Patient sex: M
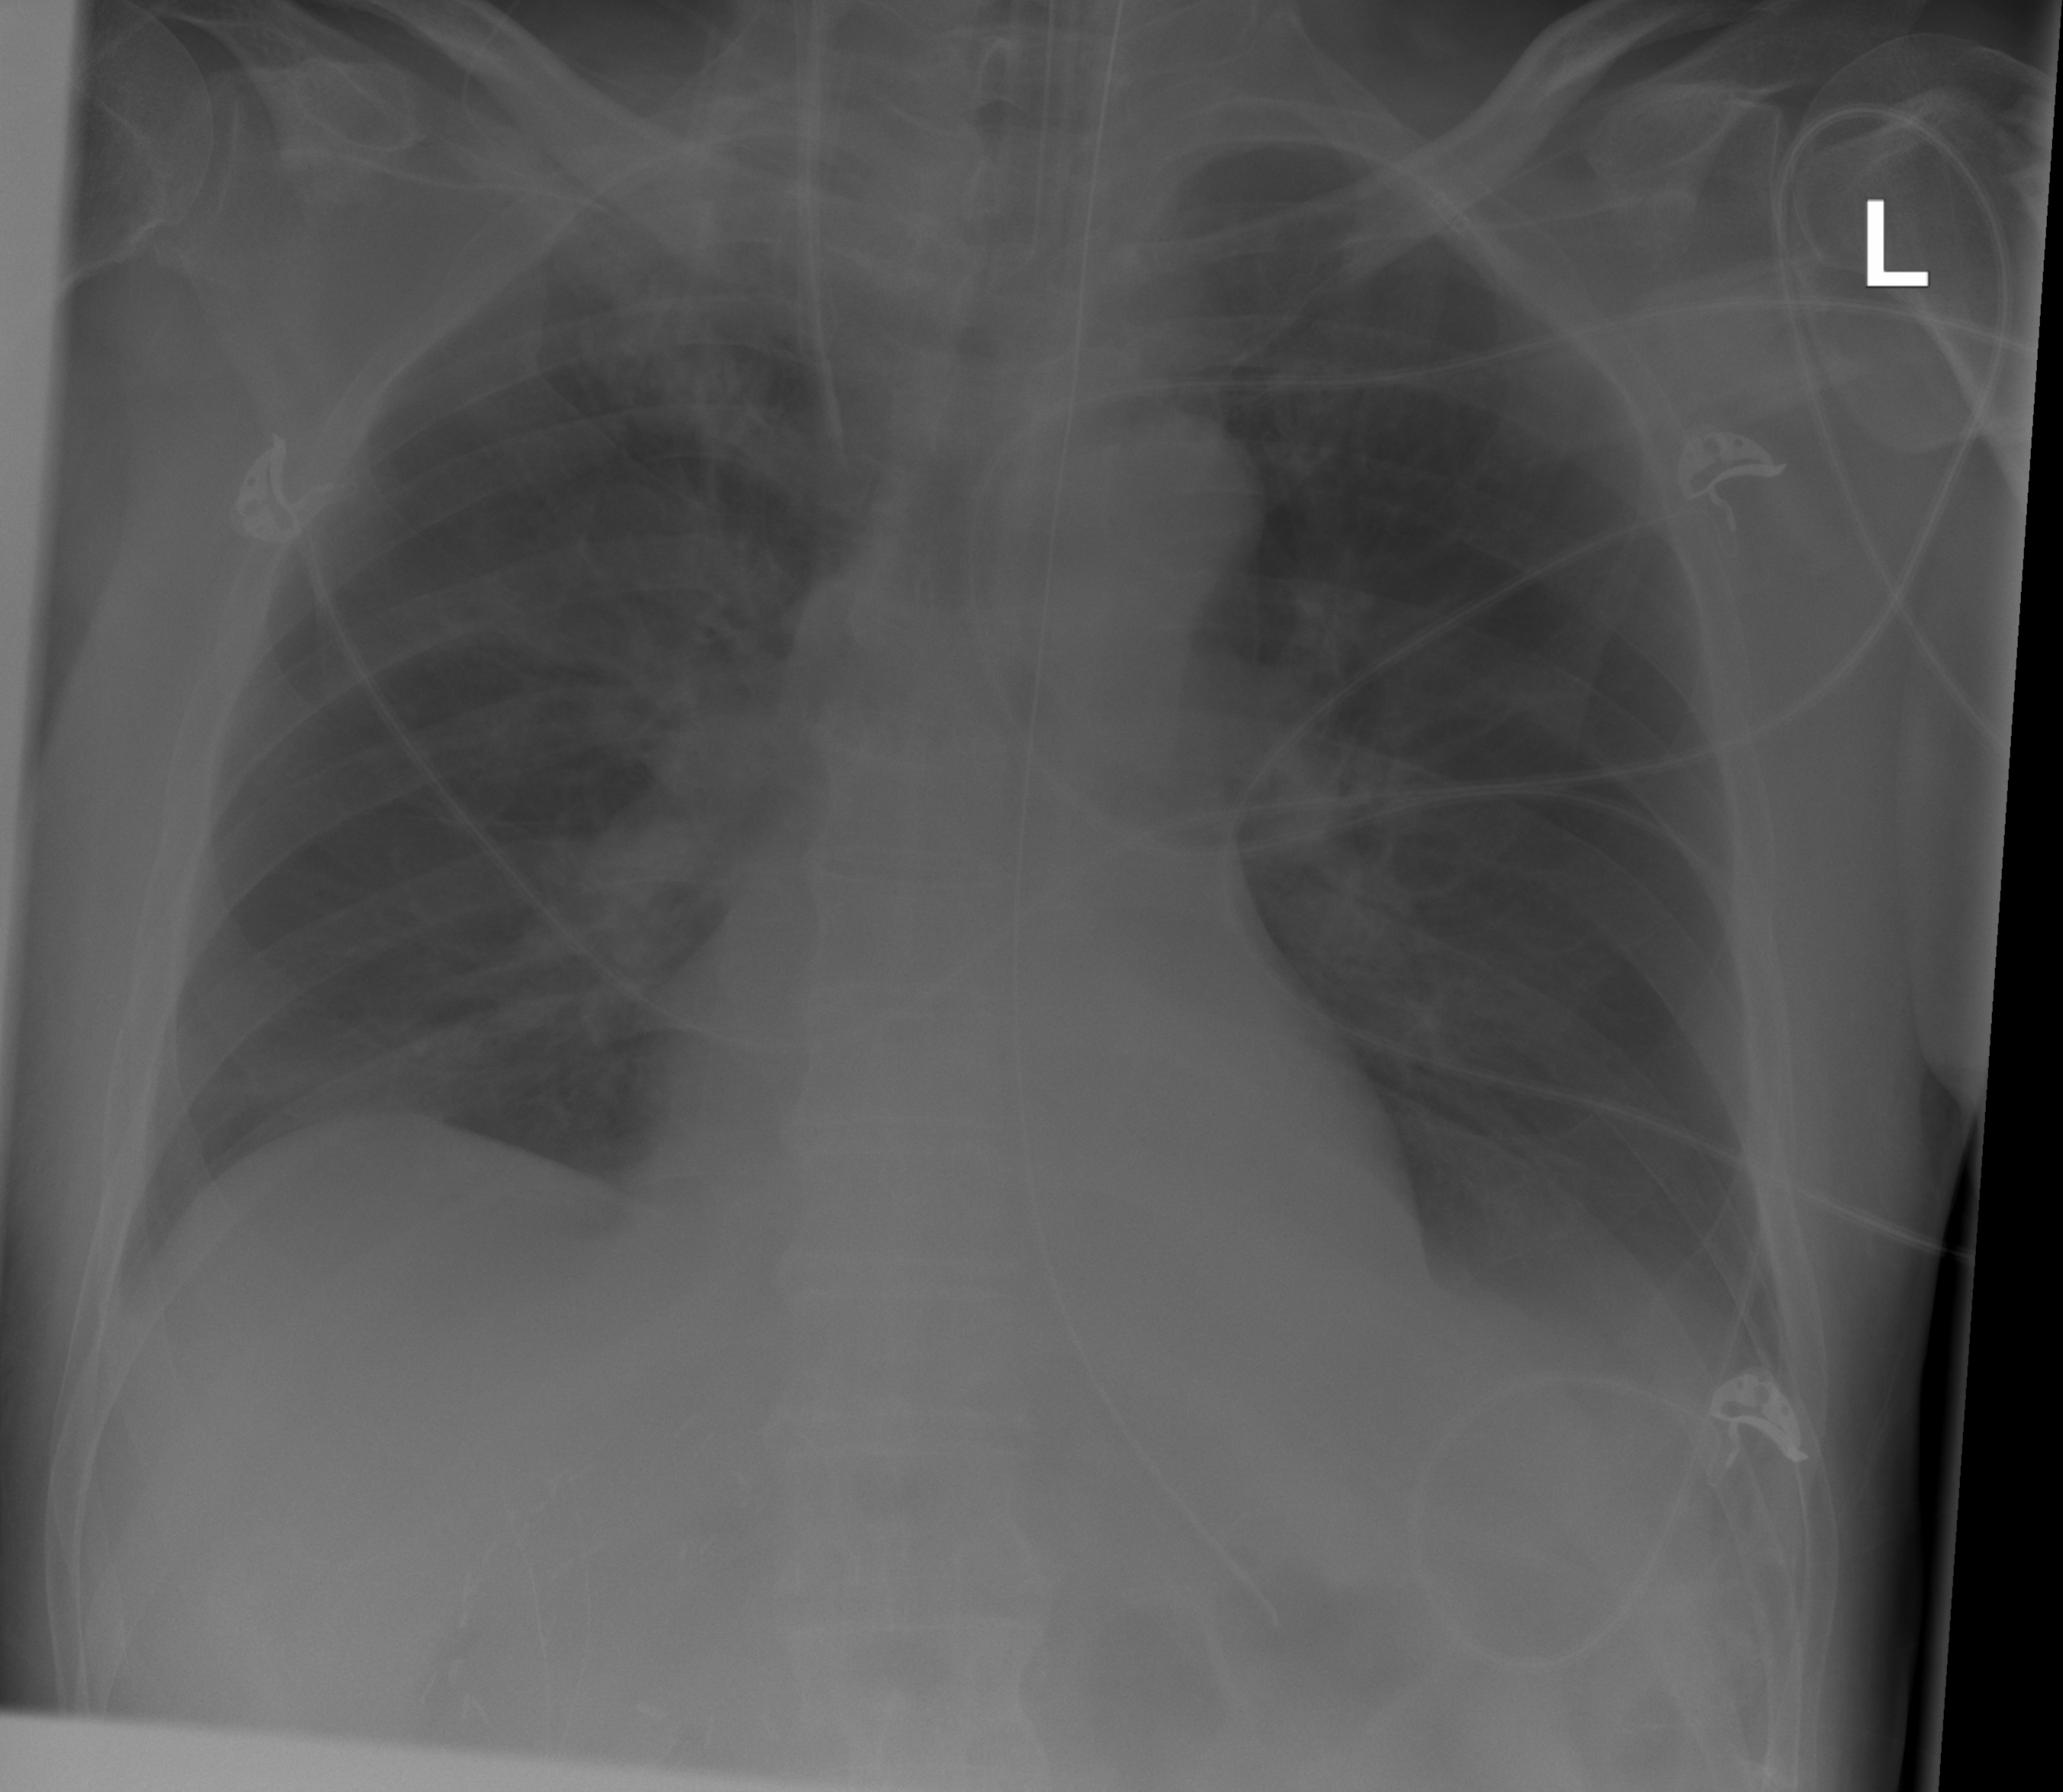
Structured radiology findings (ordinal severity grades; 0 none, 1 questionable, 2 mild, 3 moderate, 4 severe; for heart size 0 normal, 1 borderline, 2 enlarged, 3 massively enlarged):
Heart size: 0
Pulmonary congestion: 0
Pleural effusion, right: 0
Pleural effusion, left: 1
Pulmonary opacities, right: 0
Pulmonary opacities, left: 0
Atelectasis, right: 0
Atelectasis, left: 0